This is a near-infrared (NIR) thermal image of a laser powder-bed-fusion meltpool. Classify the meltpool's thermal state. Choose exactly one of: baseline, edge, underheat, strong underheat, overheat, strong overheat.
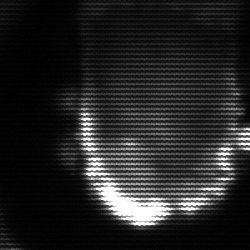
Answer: baseline